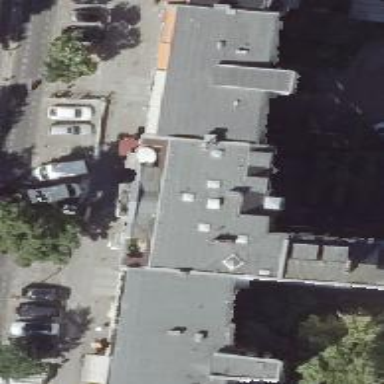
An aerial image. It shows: Beauty shop.